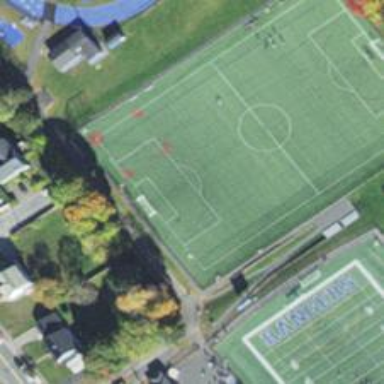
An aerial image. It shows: Soccer pitch with artificial turf for leisure sports activities.